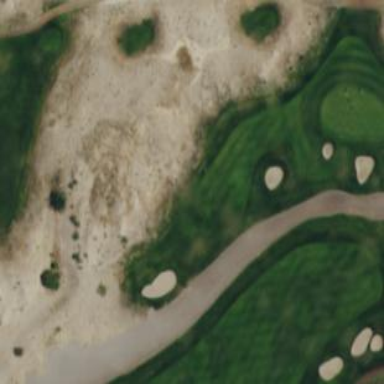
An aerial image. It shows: Golf bunker filled with sandy terrain.